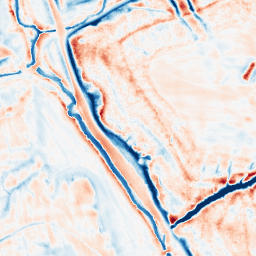
Category: edge_preserving
Decomposition family: bilateral
Decomposition parameters: d: 21
sigma_color: 50
sigma_space: 75
Upsampling method: regularized
Upsampling parameters: scale: 4
lambda_reg: 0.001
Upsampling scale: 4